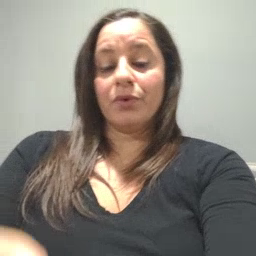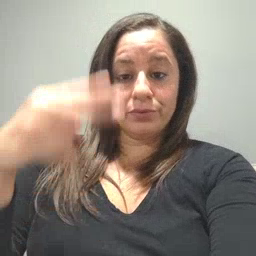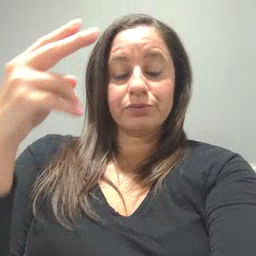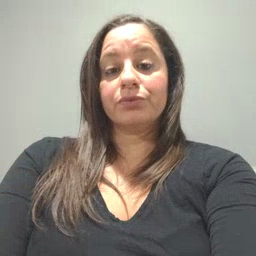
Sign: high